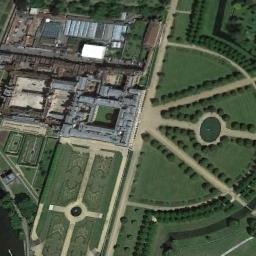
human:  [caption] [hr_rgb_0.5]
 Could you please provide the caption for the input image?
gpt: The palace with some palaces of different sizes is surrounded by parks .

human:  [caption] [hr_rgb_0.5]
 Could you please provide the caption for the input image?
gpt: The palace is on the grass next to some buildings .

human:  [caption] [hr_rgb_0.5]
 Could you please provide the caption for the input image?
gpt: Some trees are beside the palace .

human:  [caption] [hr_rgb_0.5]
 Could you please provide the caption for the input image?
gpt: The palace was built in a forest .

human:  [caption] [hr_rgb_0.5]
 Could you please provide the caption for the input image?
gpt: There are green lawns beside the palace .